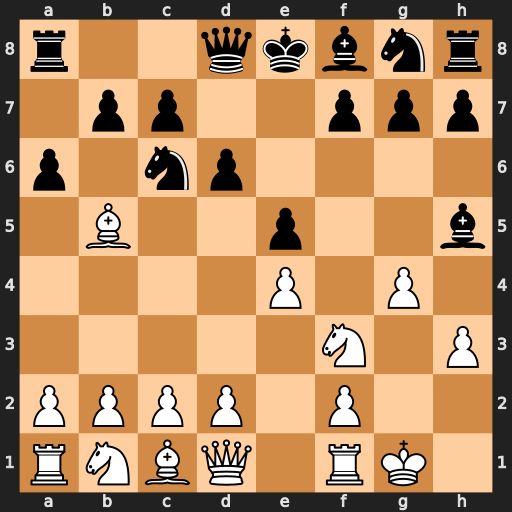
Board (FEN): r2qkbnr/1pp2ppp/p1np4/1B2p2b/4P1P1/5N1P/PPPP1P2/RNBQ1RK1
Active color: w
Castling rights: kq
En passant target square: -
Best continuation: Bxc6+ bxc6 gxh5